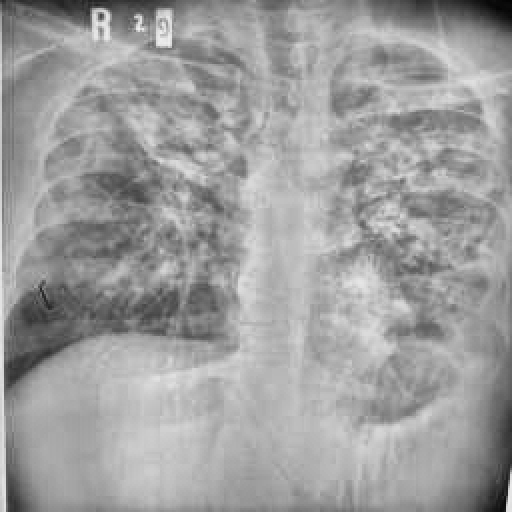
Finding: TUBERCULOSIS